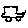
Label: car